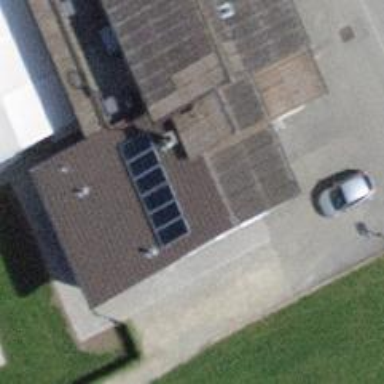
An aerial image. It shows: Solar power generator with photovoltaic panels.